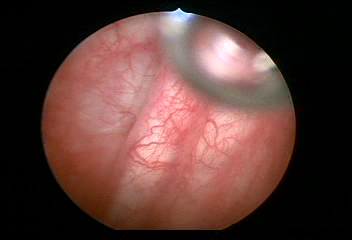
Modality: WLC
Class: Normal mucosa
Bladder cancer association: No